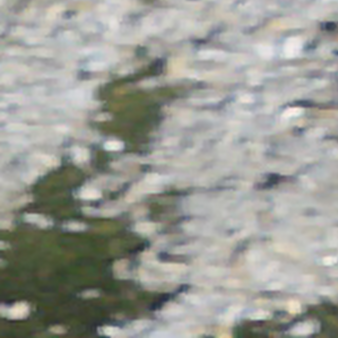
Label: other